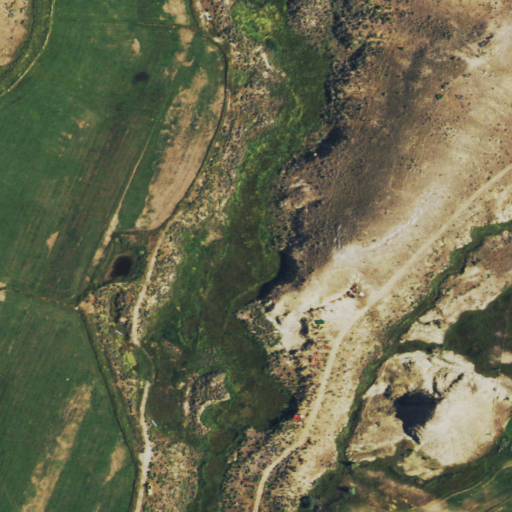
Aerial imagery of valley in Colorado named Jordan Gulch containing shrub, pasture, evergreen forest, cultivated crops, open development, herbaceous wetlands, low intensity development, and woody wetlands